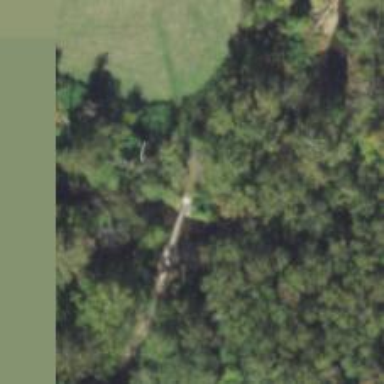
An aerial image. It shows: Path leading to bridge.